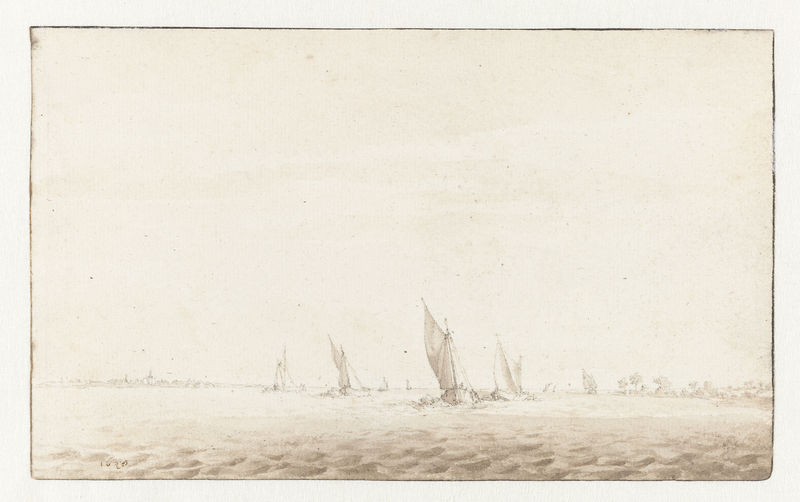
Titel: Oosterschelde voor Bergen op Zoom
Künstler: Jan de Bisschop
Standort: Amsterdam
Institution: Rijksmuseum
Schlagwörter: beige, church, white, black, yellow, picture, brown, rocks, sky, boat, lake, landscape, ocean, sea, shore, water, waves, horizon, sun, trees, village, spanish, coast, light, river, drawing, sketch, boats, rope, sail, wave, wind, town, city, britain, art, pencil, draw, ships, simple, fishing, land, sailing, sails, open, sepia, height, sailboat, sailboats, morning, shoreline, yacht, seafaring, masts, ropes, navigation, vast, fade, lad, seafarer, seabound, schooner